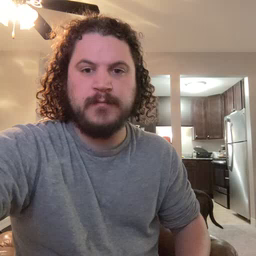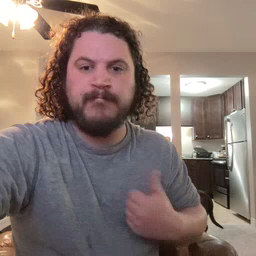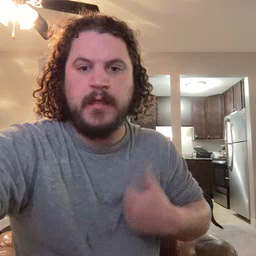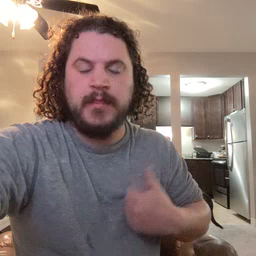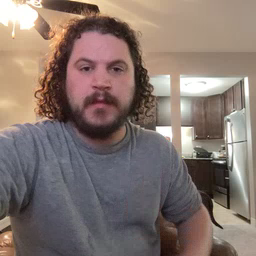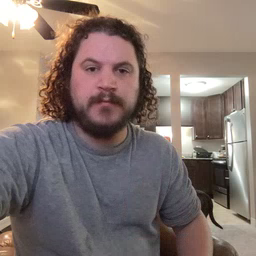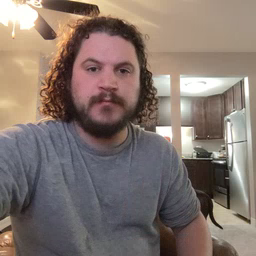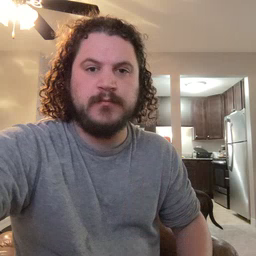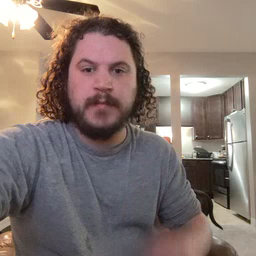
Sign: bath